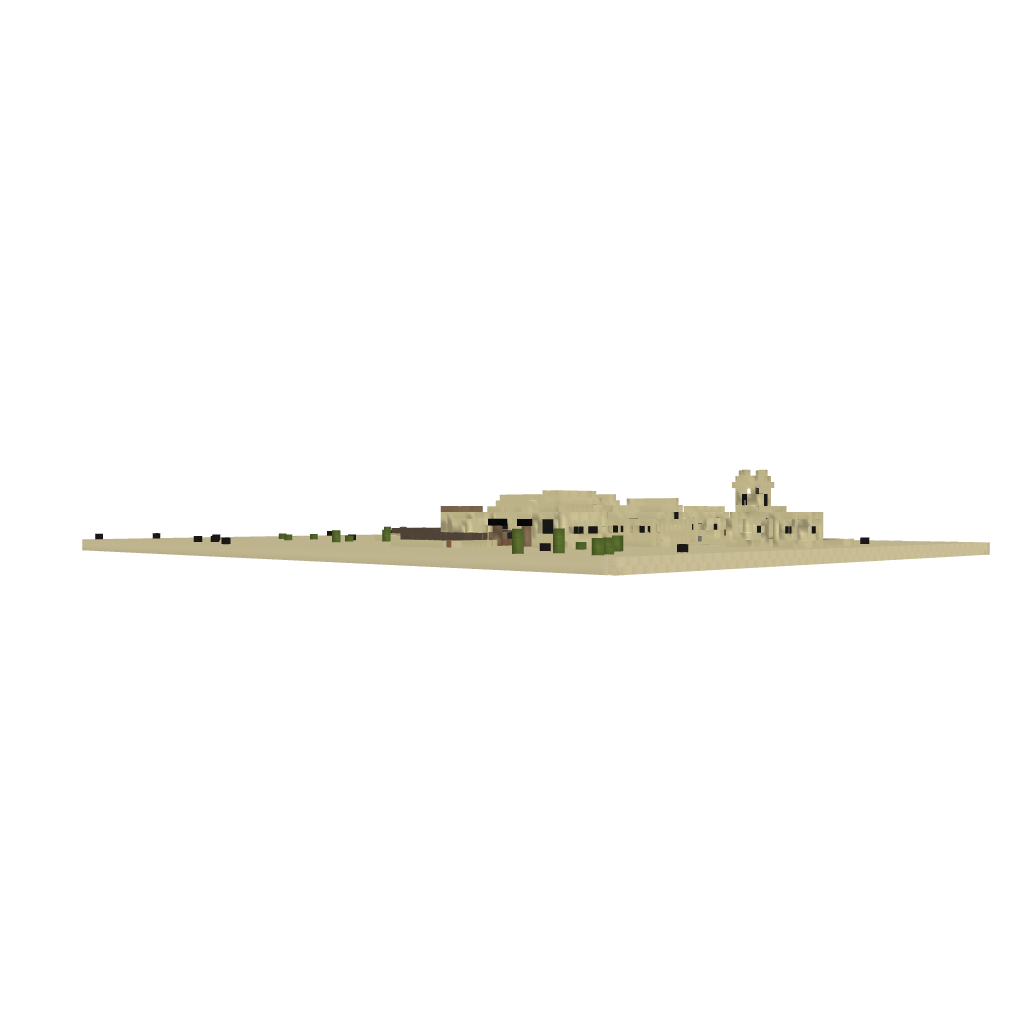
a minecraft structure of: Default Desert Town Village